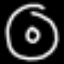
Label: donut